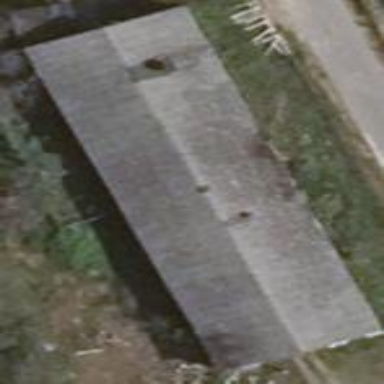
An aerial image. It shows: Gabled building with grey roof oriented along its structure.